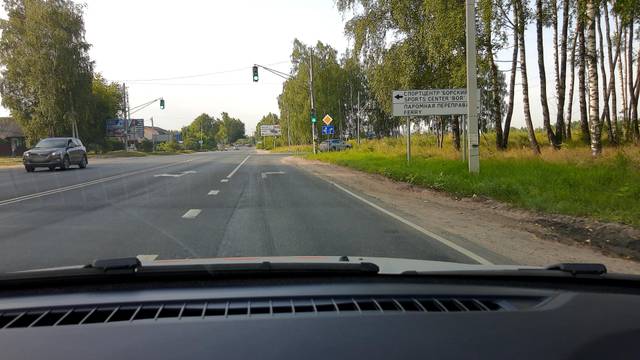
Region: Russia
Coordinates: 56.388, 44.011